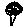
Label: tree